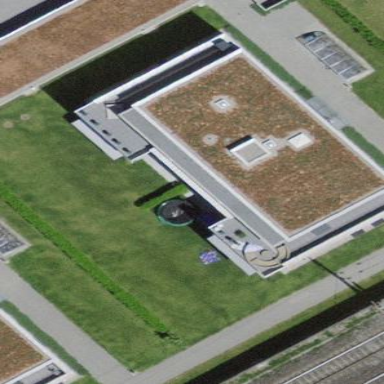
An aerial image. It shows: Residential apartment building with flat roof.